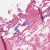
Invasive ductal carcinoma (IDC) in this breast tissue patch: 0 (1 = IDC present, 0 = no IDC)